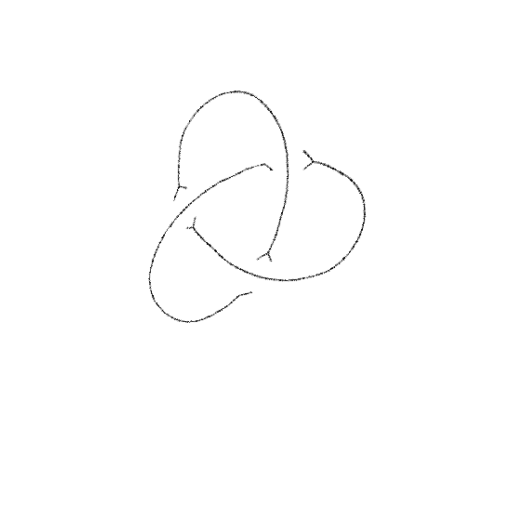
Crossing number: 3